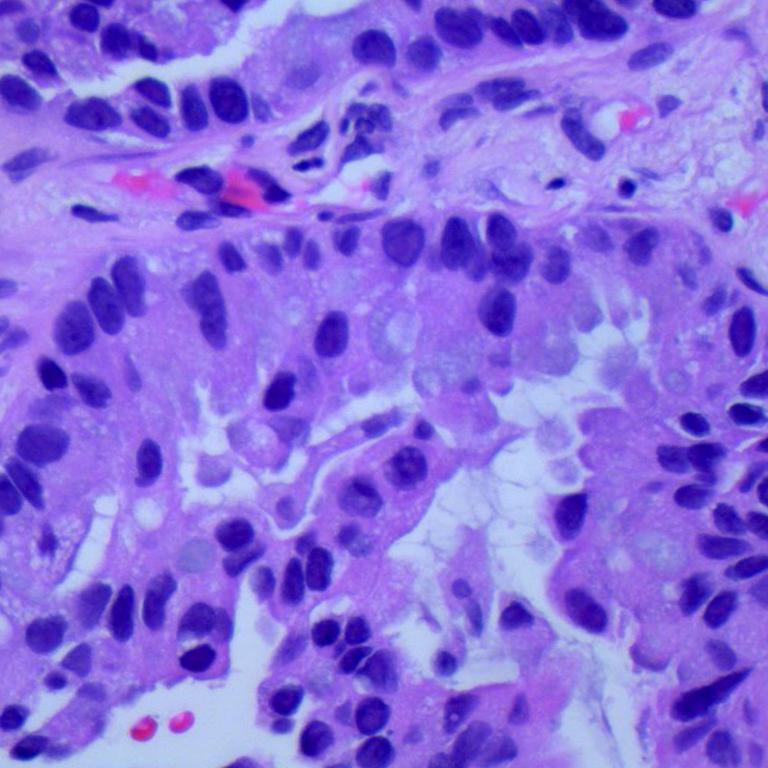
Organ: lung
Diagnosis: adenocarcinomas